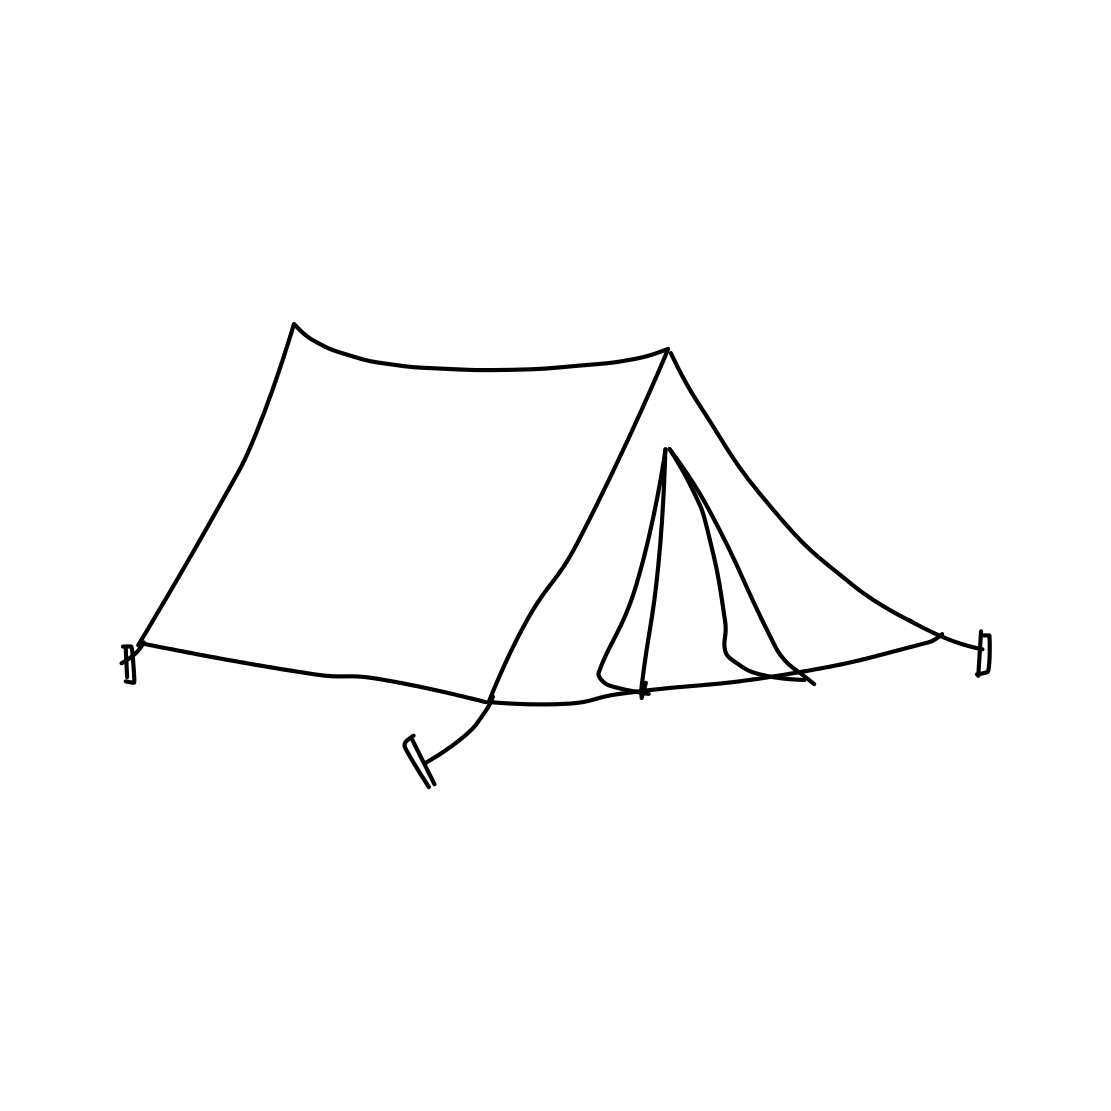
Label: tent